Question: I want to create a plot with the following data as example:
'''
library(data.table)
library(ggplot2)
library(plotly)
Data <- data.table(Datum = c("2017-11-01","2017-11-02","2017-11-03","2017-11-04","2017-11-05","2017-11-06","2017-11-07","2017-11-08","2017-11-09","2017-11-10"),Index = c(200,250,230,210,190,215,216,250,260,245), Long = c(c(250,220,225,215,240,255,256,266,223,222)))
Data$Datum <- as.Date(Data$Datum, format = "%Y-%m-%d")
startdate <- min(Data$Datum)
enddate <- max(Data$Datum)
plot <- ggplot(Data, aes(Datum)) +
geom_line(aes(y = Index, colour = "Index"), size = 0.5, alpha = 0.5) +
geom_line(aes(y = Long, colour = "Long"), size = 0.5, alpha = 0.5) +
theme(panel.background = element_rect(fill = "white")) +
theme(panel.grid.major.x = element_blank(), panel.grid.major.y = element_line(size = 0.5, colour = "grey", linetype = "dotted")) +
theme(axis.text.x = element_text(angle = 90, hjust = 1)) +
scale_y_continuous(breaks=seq(0,300,20)) +
scale_x_date(breaks = seq(as.Date(startdate), as.Date(enddate), by="2 month"), date_labels = "%m %Y") +
ylab("") +
xlab("")
plot <- ggplotly(plot)
print(plot)
'''

But as you can see in the graph, the linetype of the x grid is still solid, even if set with 'linetype = "dotted"'
How can I change the linetype or what is wrong with my approach?
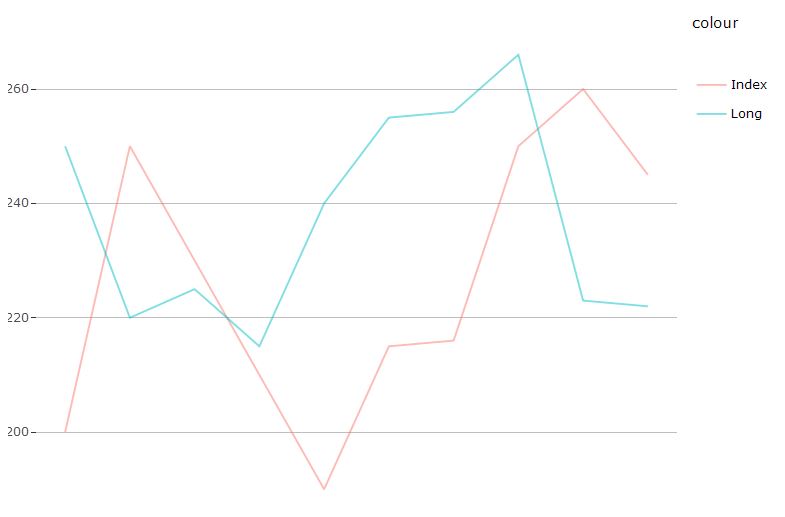
Answer: From your code, it can be seen that the plot comes out as desired within ggplot, but loses the dashed lines once converted into plotly. As mentioned within the comments, this appears to be a limitation of <URL>. However, this is a workaround you can use.
As the ggplotly function can handle aesthetics from the 'geom_line' function, an easy way to fix this is to remove the Y lines and just add some manually specified horizontal lines, as below using the 'geom_hline' function:
'''
plot <- ggplot(Data, aes(Datum)) +
geom_hline(yintercept =c(200, 220, 240, 260), size = 0.5, colour = "grey", linetype = "dotted") +
geom_line(aes(y = Index, colour = "Index"), size = 0.5, alpha = 0.5) +
geom_line(aes(y = Long, colour = "Long"), size = 0.5, alpha = 0.5) +
scale_y_continuous(breaks=seq(0,300,20)) +
ylab("") +
xlab("") +
theme(panel.background = element_rect(fill = "white"),
panel.grid.major.x = element_blank(),
panel.grid.major.y = element_blank())
plot <- ggplotly(plot)
print(plot)
'''
<URL>
Check out <URL> for more documentation on the geom_line functions.
Instead of manually specifying the steps, you can add to automatically determine the line spacing by finding the maximum and minimum y values then creating a sequence:
'''
min.plot <- roundUP(min(Data$Index,Data$Long),10) - 20
max.plot <- max(Data$Index,Data$Long) + 20
y.axis <- seq(from = min.plot, to = max.plot, by = 10)
'''
and edit the 'geom_hline' argument to:
'''
geom_hline(yintercept = y.axis, size = 0.5, colour = "grey", linetype = "dotted")
'''